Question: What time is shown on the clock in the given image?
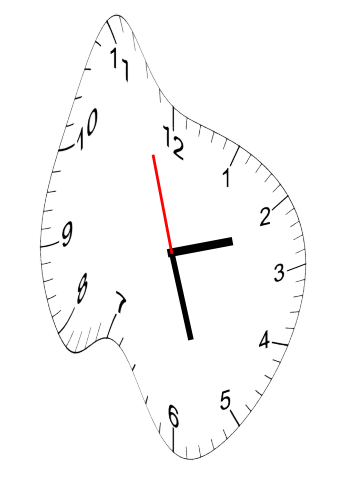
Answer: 02:26:57